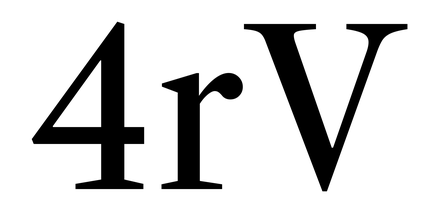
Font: LibreCaslonText_Regular